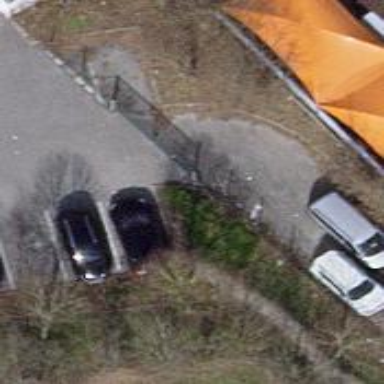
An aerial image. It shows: Gate.